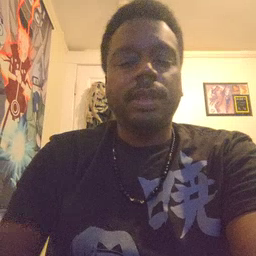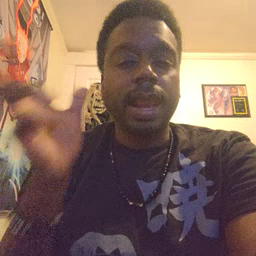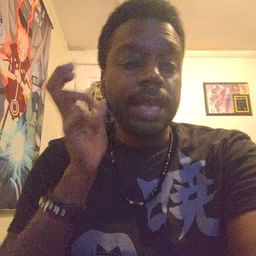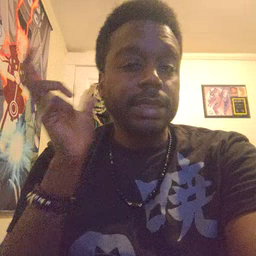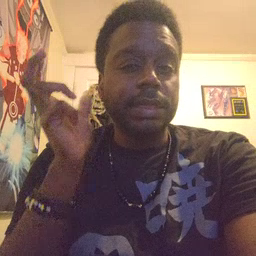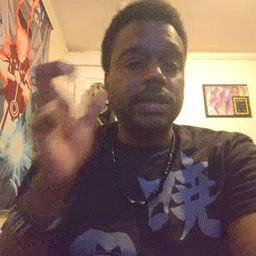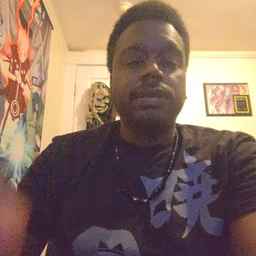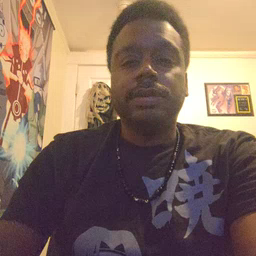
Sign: listen